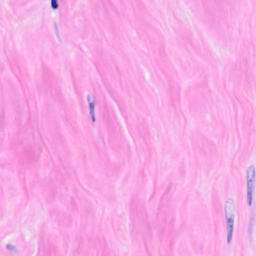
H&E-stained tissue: Breast